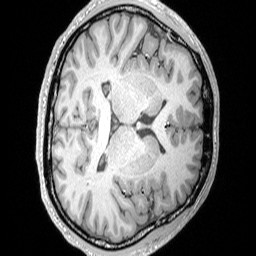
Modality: T1w
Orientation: axial
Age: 23
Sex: female
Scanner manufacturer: siemens
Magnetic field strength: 3 T
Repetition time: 1.9 s
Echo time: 0.00302 s